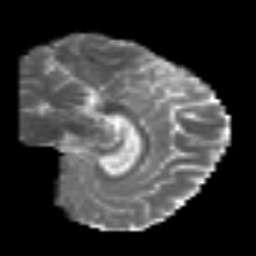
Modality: MD
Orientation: sagittal
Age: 47
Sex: female
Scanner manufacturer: siemens
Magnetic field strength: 3 T
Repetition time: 6.1 s
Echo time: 0.101 s